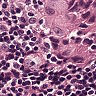
Metastatic tissue present: yes